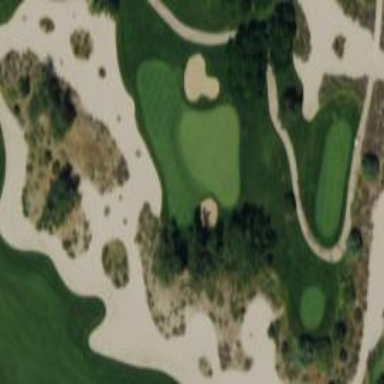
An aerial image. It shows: Golf hole on golf course.